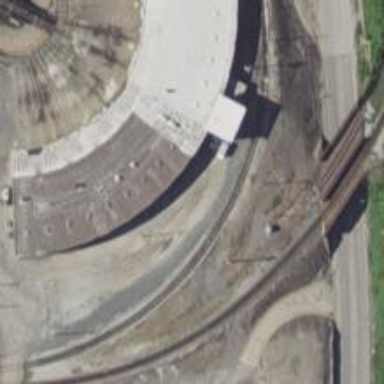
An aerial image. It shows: Railway yard with building passage tunnel.